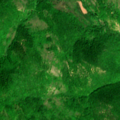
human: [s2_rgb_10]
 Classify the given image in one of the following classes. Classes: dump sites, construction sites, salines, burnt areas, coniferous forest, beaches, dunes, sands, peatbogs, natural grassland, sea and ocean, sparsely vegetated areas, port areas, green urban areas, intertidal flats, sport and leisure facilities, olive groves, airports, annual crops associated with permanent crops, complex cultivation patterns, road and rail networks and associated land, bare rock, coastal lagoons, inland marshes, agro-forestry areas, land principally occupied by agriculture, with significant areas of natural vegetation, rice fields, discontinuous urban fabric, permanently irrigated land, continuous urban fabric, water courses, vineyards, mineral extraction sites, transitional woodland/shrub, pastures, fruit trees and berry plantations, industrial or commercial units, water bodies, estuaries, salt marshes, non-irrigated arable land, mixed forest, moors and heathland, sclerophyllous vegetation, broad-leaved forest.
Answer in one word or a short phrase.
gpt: complex cultivation patterns, land principally occupied by agriculture, with significant areas of natural vegetation, broad-leaved forest, transitional woodland/shrub